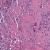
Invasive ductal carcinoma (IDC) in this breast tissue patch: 1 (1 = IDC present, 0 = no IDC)